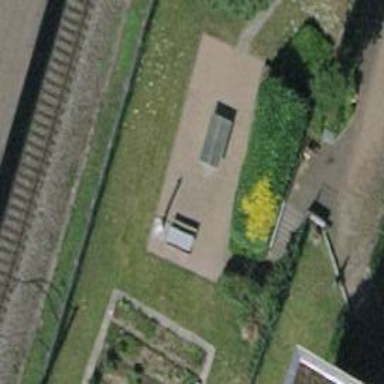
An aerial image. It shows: Picnic table located in leisure land area.